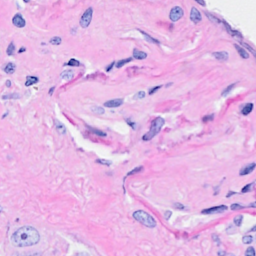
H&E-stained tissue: Breast